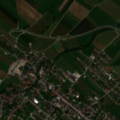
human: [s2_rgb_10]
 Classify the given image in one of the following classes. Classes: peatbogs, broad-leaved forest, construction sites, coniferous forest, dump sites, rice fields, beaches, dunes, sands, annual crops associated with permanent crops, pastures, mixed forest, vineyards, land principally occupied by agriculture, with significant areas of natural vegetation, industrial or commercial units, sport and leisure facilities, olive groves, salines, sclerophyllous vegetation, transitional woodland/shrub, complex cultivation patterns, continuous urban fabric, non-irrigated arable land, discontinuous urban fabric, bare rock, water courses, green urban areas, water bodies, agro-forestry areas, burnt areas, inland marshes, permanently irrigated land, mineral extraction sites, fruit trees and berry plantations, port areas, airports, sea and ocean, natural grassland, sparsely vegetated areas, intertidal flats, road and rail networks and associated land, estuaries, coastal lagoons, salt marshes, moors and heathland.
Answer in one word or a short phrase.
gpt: discontinuous urban fabric, non-irrigated arable land, pastures, complex cultivation patterns